Field crop: maize
Growth stage: 2
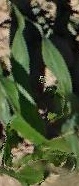
Species: maize